Interaction volume radius: 10 \u00c5
Interaction volume height: 15 \u00c5
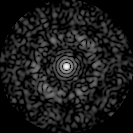
Disorder parameter: 0.8129